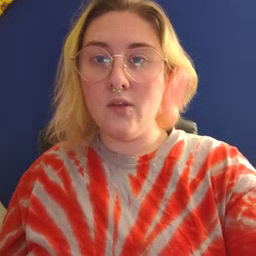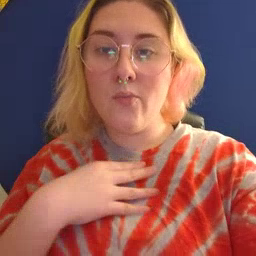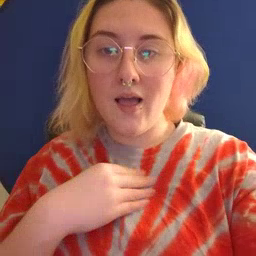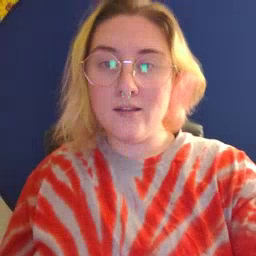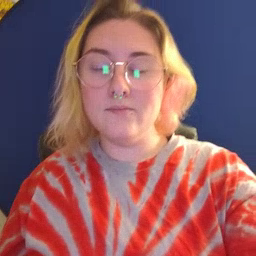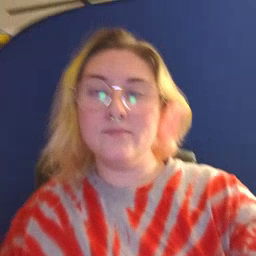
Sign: white